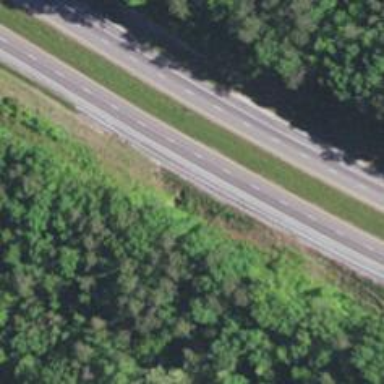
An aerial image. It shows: Motorway.